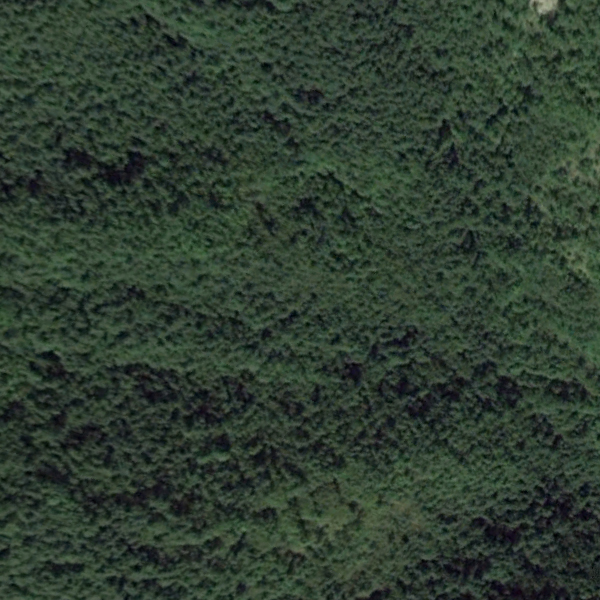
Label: Forest